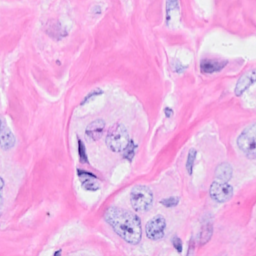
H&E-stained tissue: Breast